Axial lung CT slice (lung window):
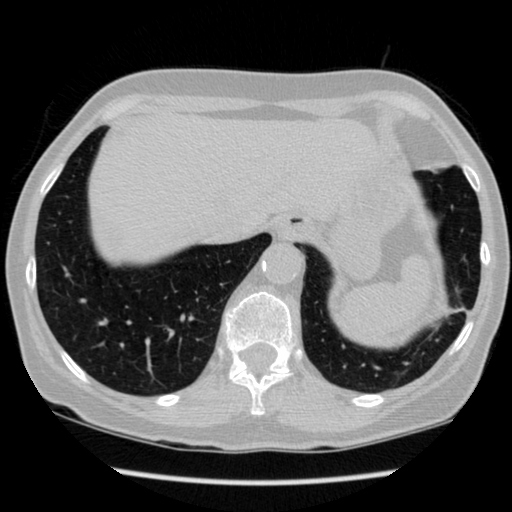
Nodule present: no